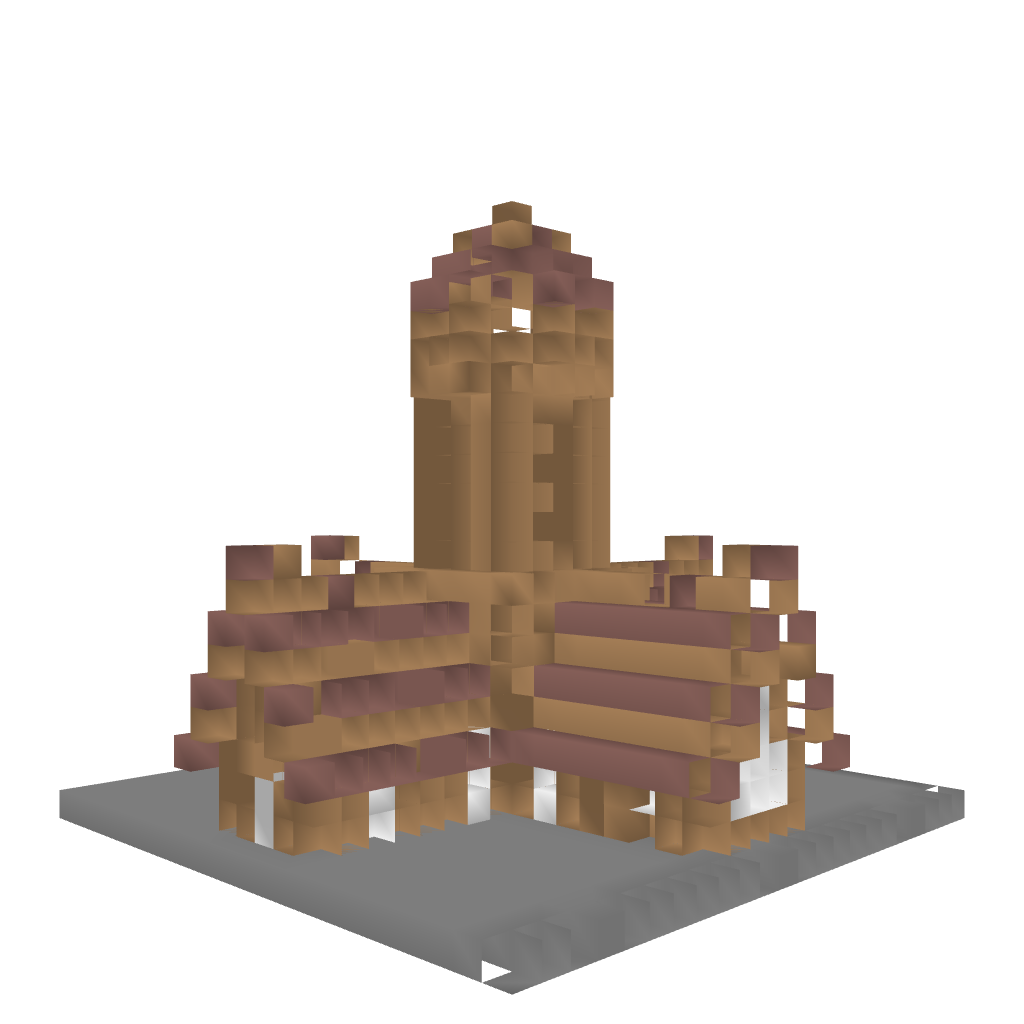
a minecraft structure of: Viking Hall high quality